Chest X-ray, AP view. Patient: 65 years old, sex F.
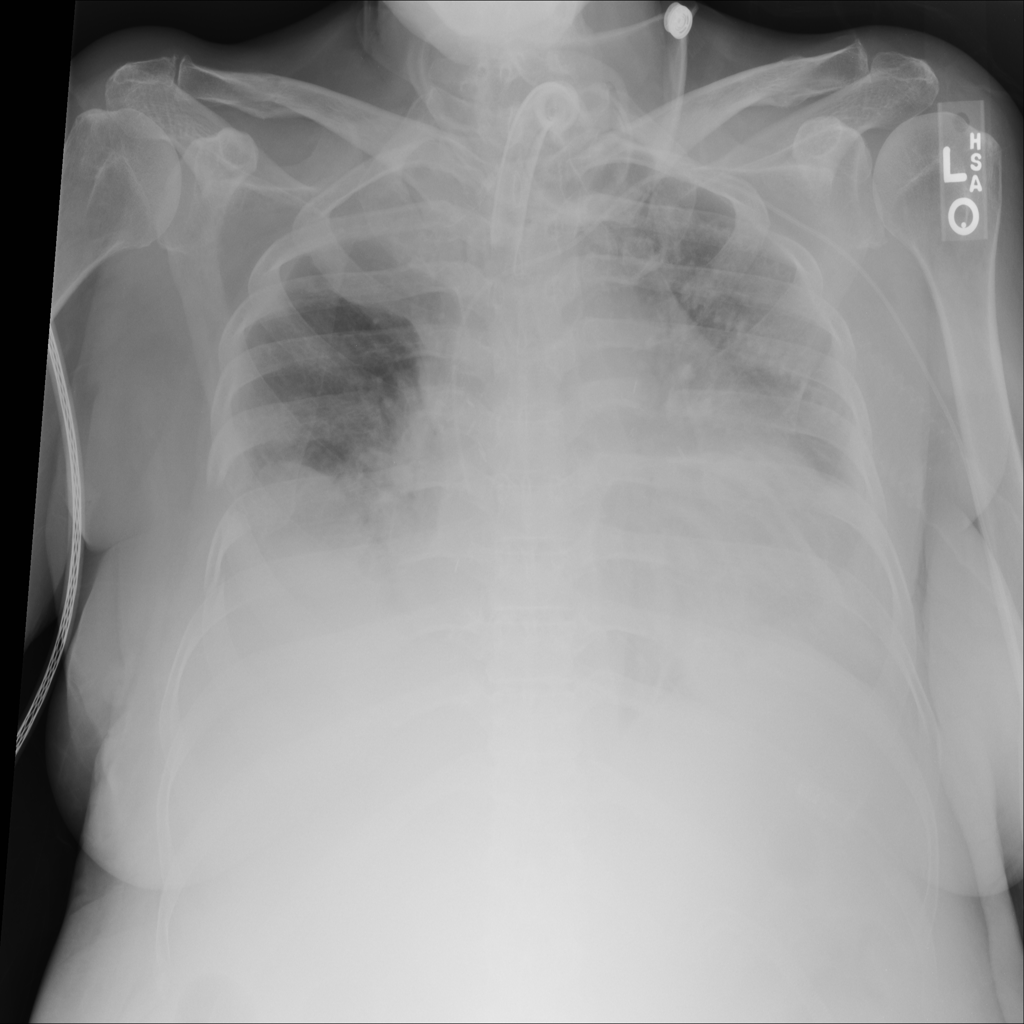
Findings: No Finding